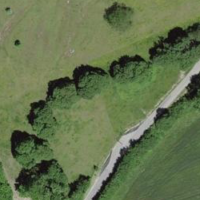
EUNIS habitat code: 23
Species observed at this site:
Salvia pratensis